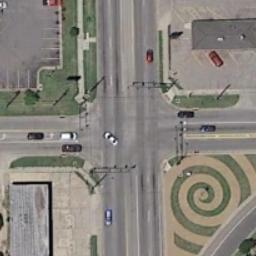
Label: intersection